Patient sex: F
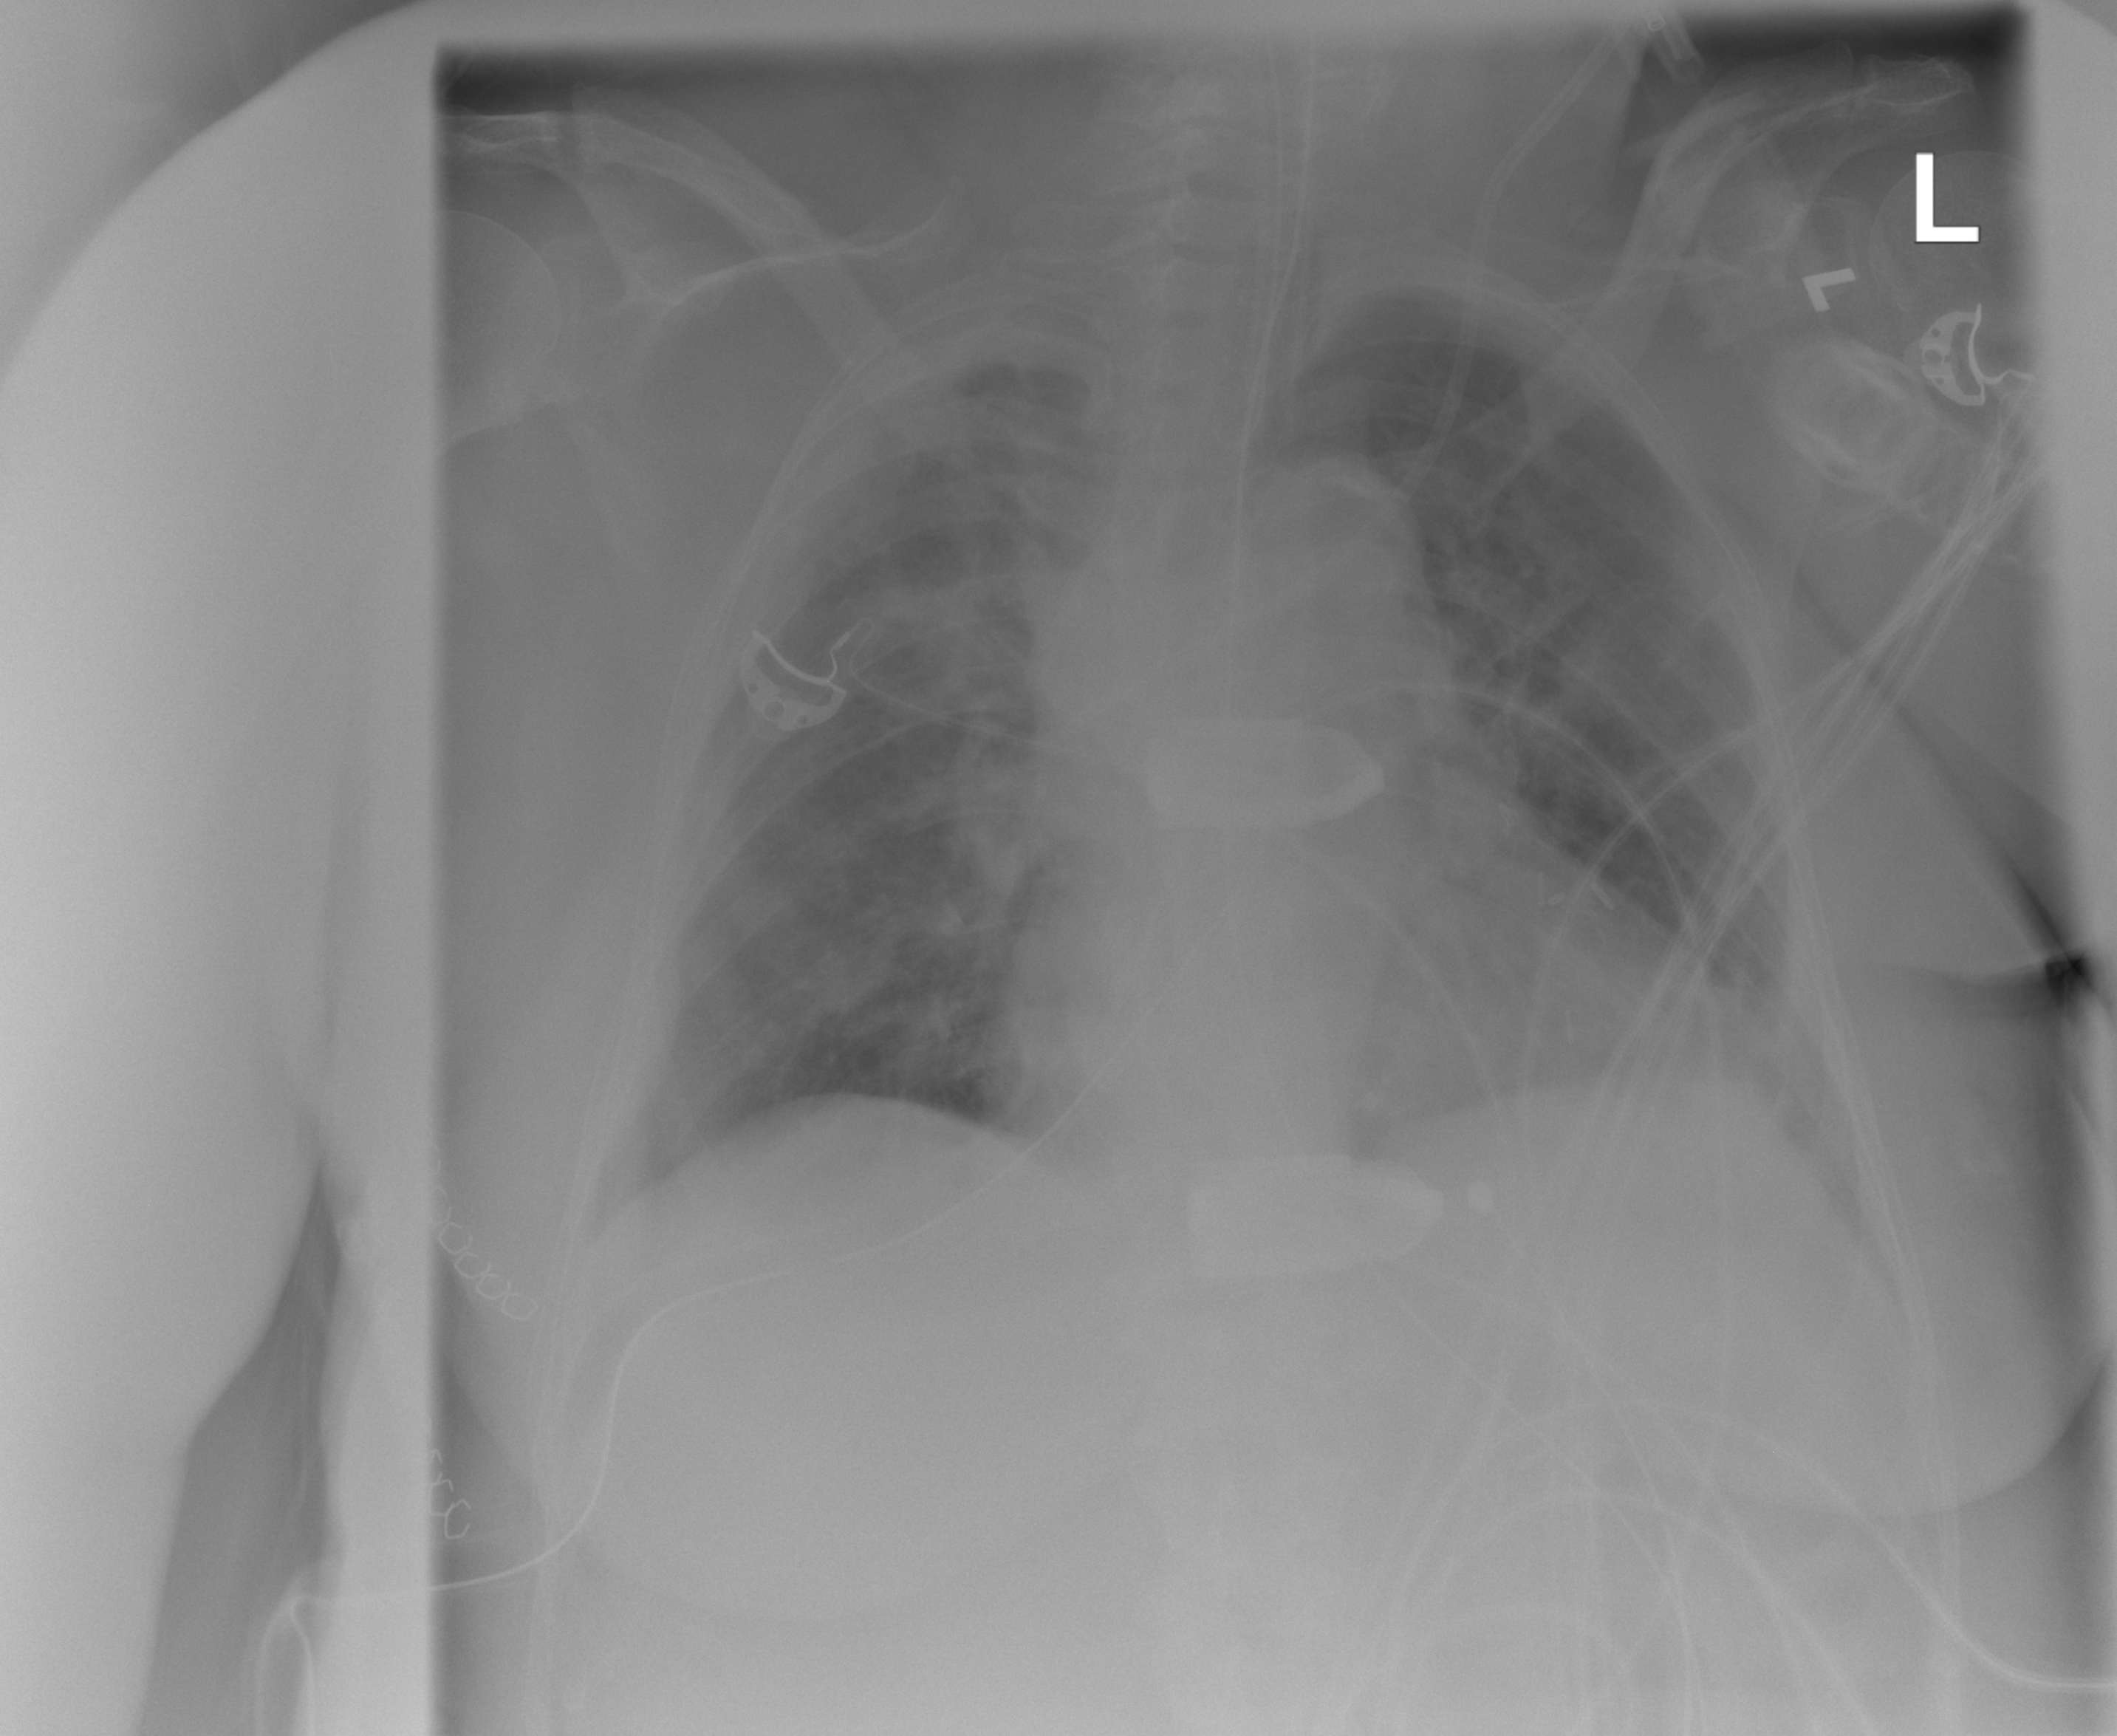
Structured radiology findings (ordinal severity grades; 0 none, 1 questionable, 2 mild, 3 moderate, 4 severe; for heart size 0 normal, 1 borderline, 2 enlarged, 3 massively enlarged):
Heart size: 2
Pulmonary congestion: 2
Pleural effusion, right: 1
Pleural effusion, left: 0
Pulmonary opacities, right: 1
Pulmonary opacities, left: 0
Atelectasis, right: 1
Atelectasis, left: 1